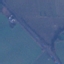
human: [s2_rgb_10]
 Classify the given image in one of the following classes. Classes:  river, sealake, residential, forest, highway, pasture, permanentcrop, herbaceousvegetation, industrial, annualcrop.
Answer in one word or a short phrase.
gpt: Highway